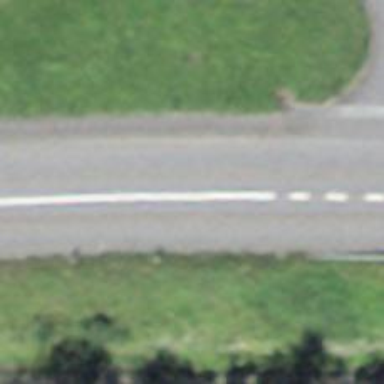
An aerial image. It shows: Primary highway.